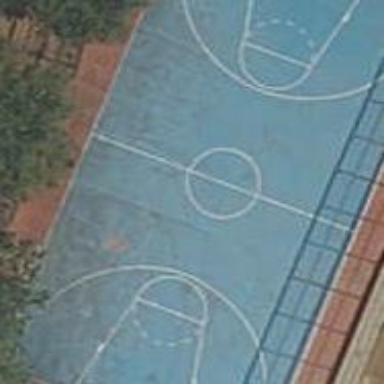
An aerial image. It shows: Basketball court on leisure land pitch.